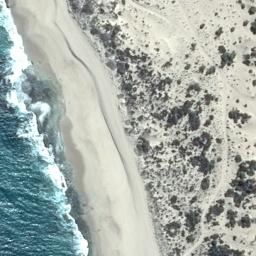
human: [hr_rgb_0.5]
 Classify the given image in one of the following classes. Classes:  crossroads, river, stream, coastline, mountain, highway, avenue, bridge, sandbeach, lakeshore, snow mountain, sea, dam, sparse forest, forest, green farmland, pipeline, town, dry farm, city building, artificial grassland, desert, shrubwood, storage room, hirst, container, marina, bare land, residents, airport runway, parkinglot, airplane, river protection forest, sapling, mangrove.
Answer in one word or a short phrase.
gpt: coastline